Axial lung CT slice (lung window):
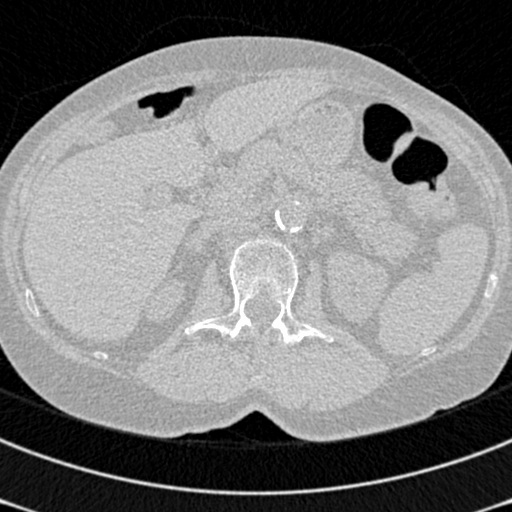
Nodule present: no